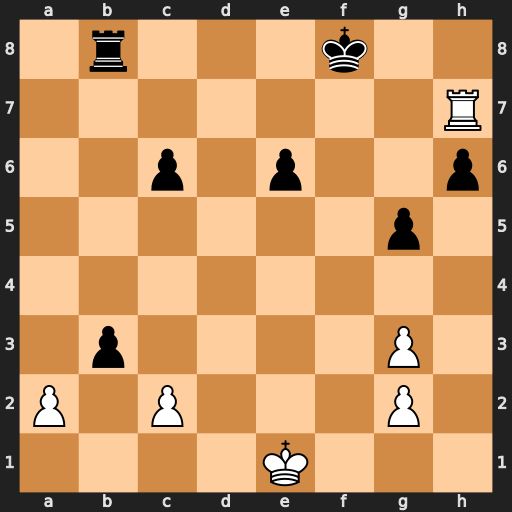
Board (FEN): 1r3k2/7R/2p1p2p/6p1/8/1p4P1/P1P3P1/4K3
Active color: w
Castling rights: -
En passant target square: -
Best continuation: Rh8+ Kf7 Rxb8